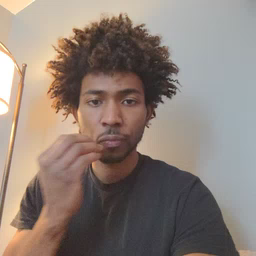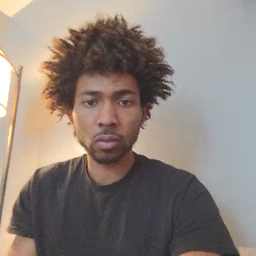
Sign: snack